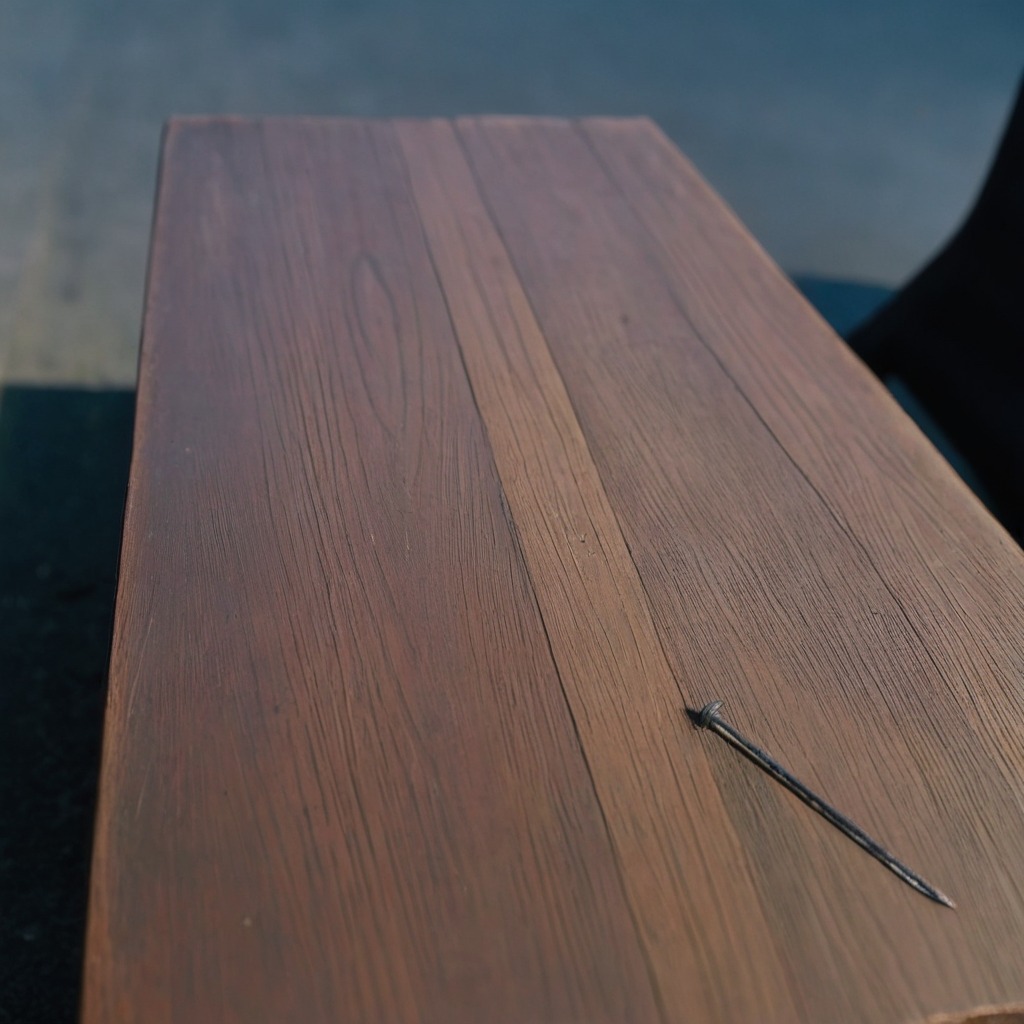
A nail is lying on a table in a small garage.